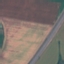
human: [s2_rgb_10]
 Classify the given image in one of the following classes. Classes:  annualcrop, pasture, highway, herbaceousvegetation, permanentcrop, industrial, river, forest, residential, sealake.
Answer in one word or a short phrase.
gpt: Highway